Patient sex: M
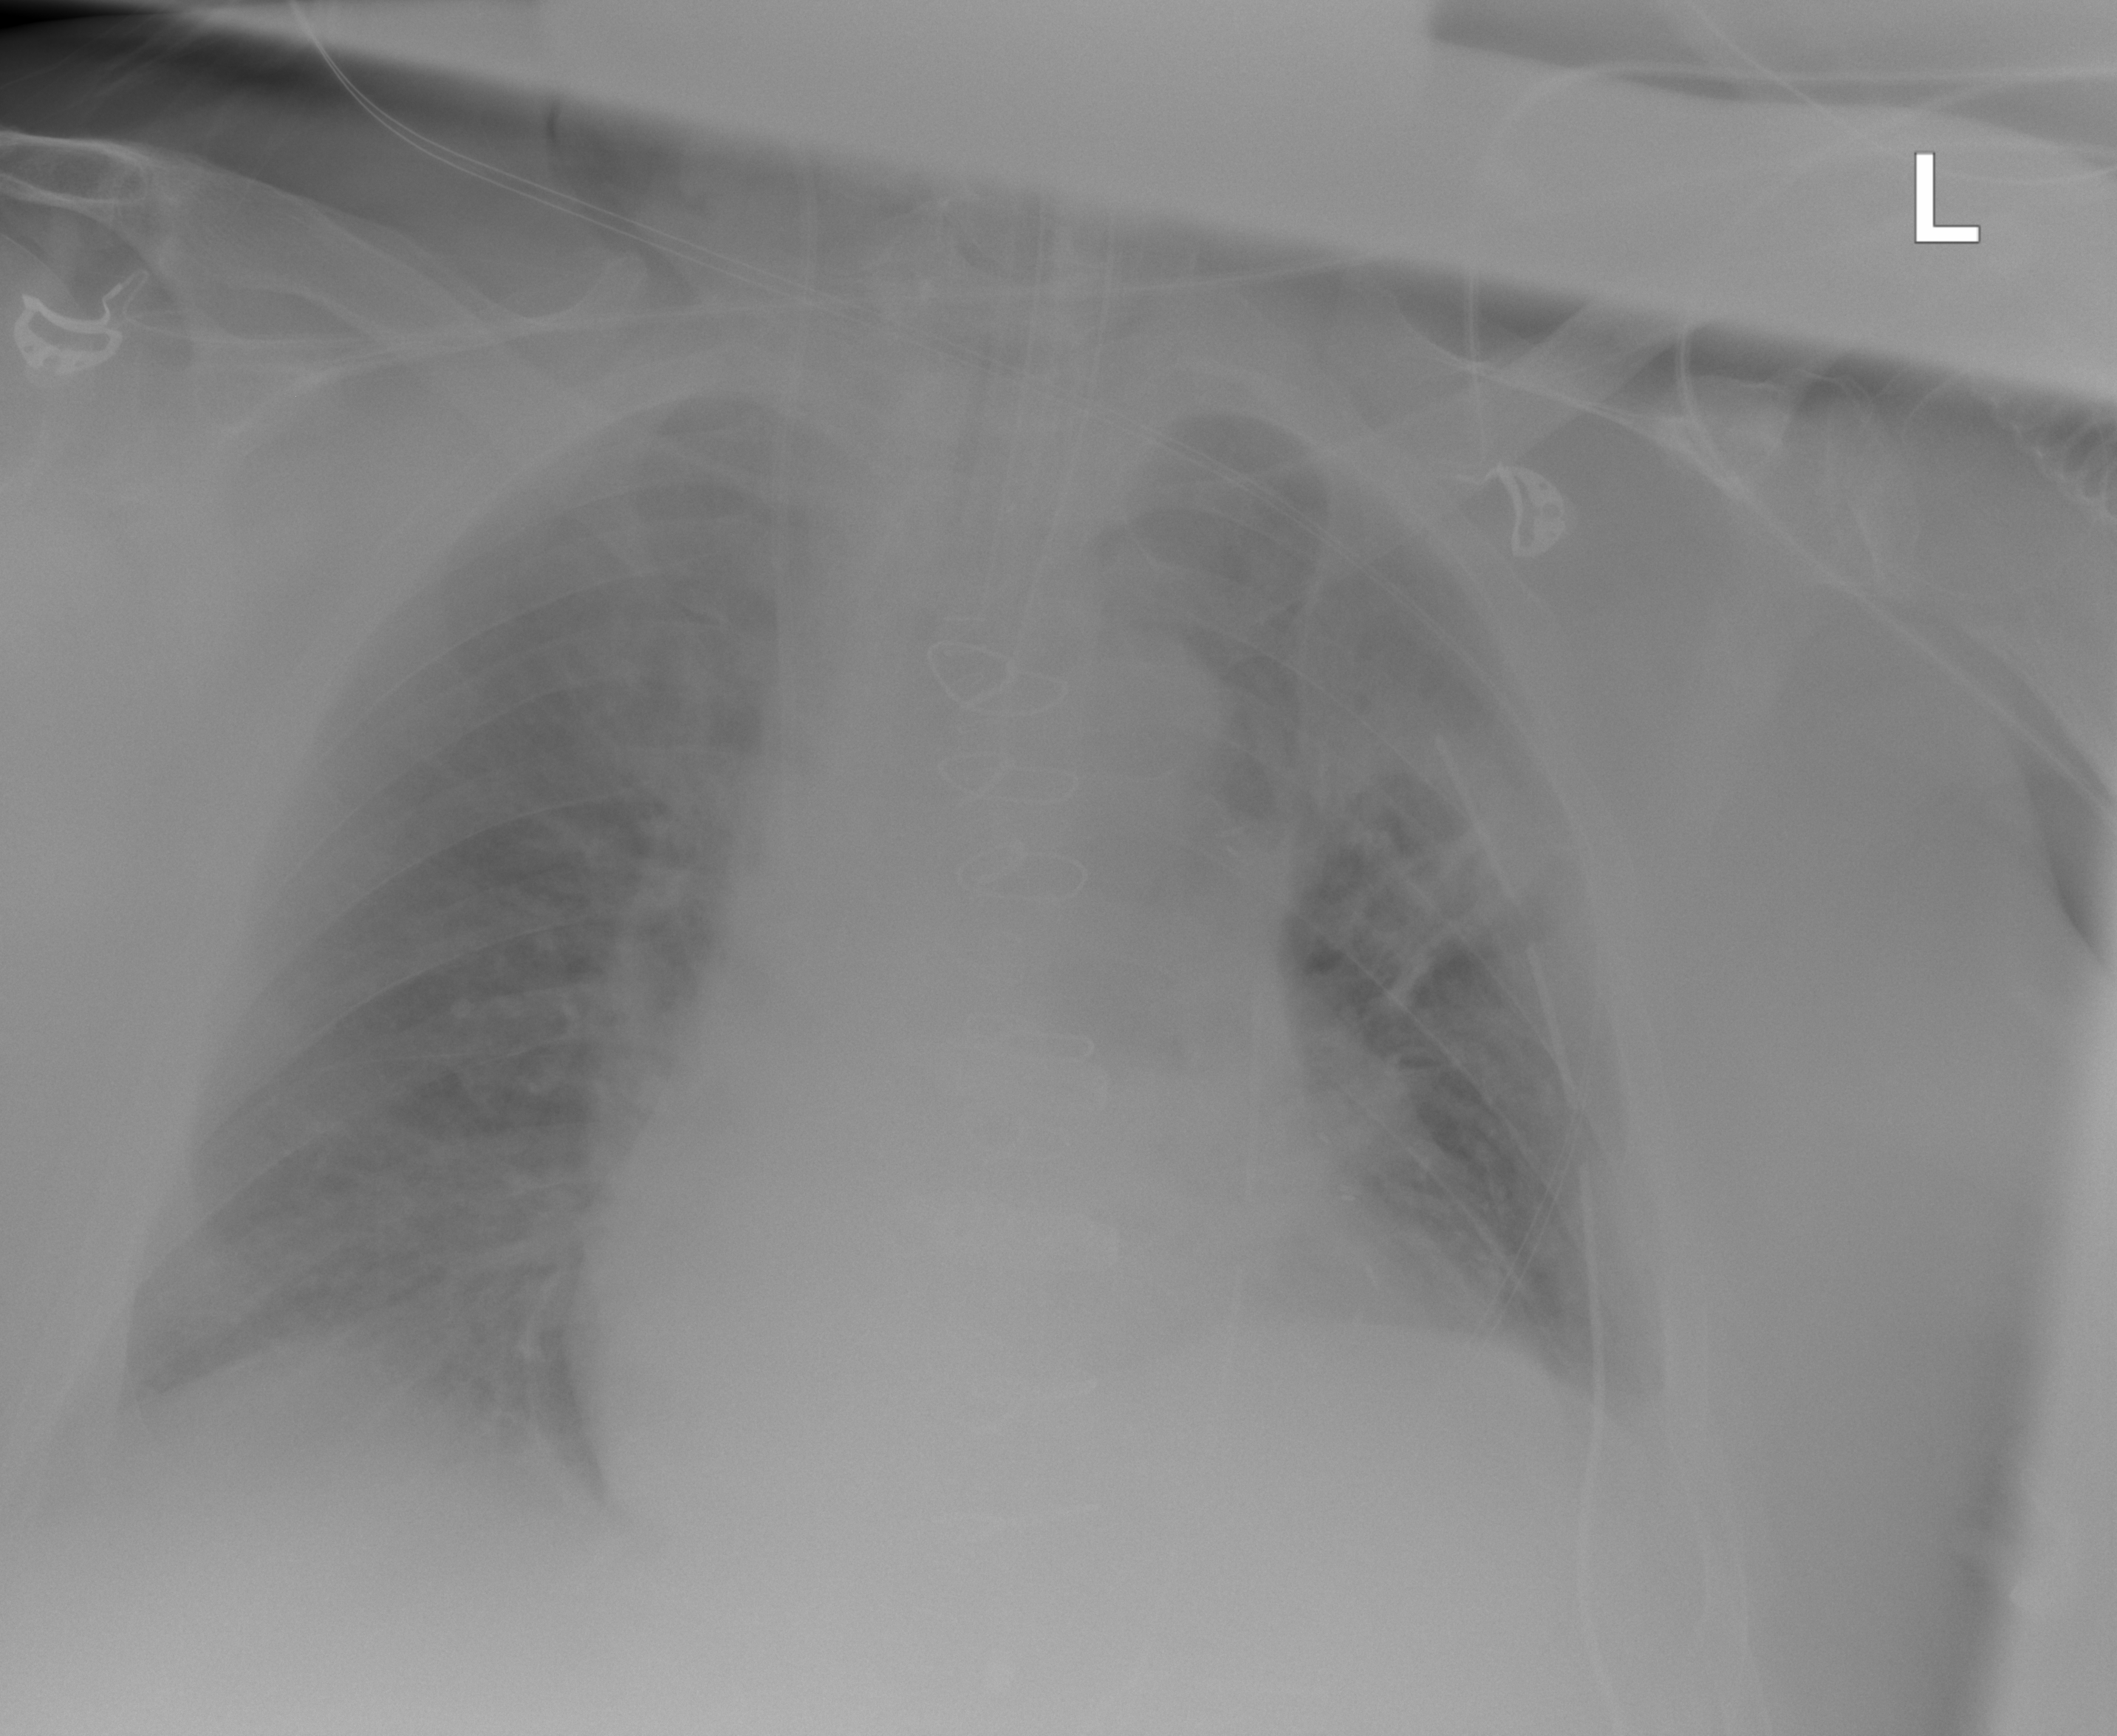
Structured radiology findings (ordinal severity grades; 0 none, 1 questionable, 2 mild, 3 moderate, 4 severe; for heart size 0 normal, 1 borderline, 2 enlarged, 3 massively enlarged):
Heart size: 1
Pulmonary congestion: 2
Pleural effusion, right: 2
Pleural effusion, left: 1
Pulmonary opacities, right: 0
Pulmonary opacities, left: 1
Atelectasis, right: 2
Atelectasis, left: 2